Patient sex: M
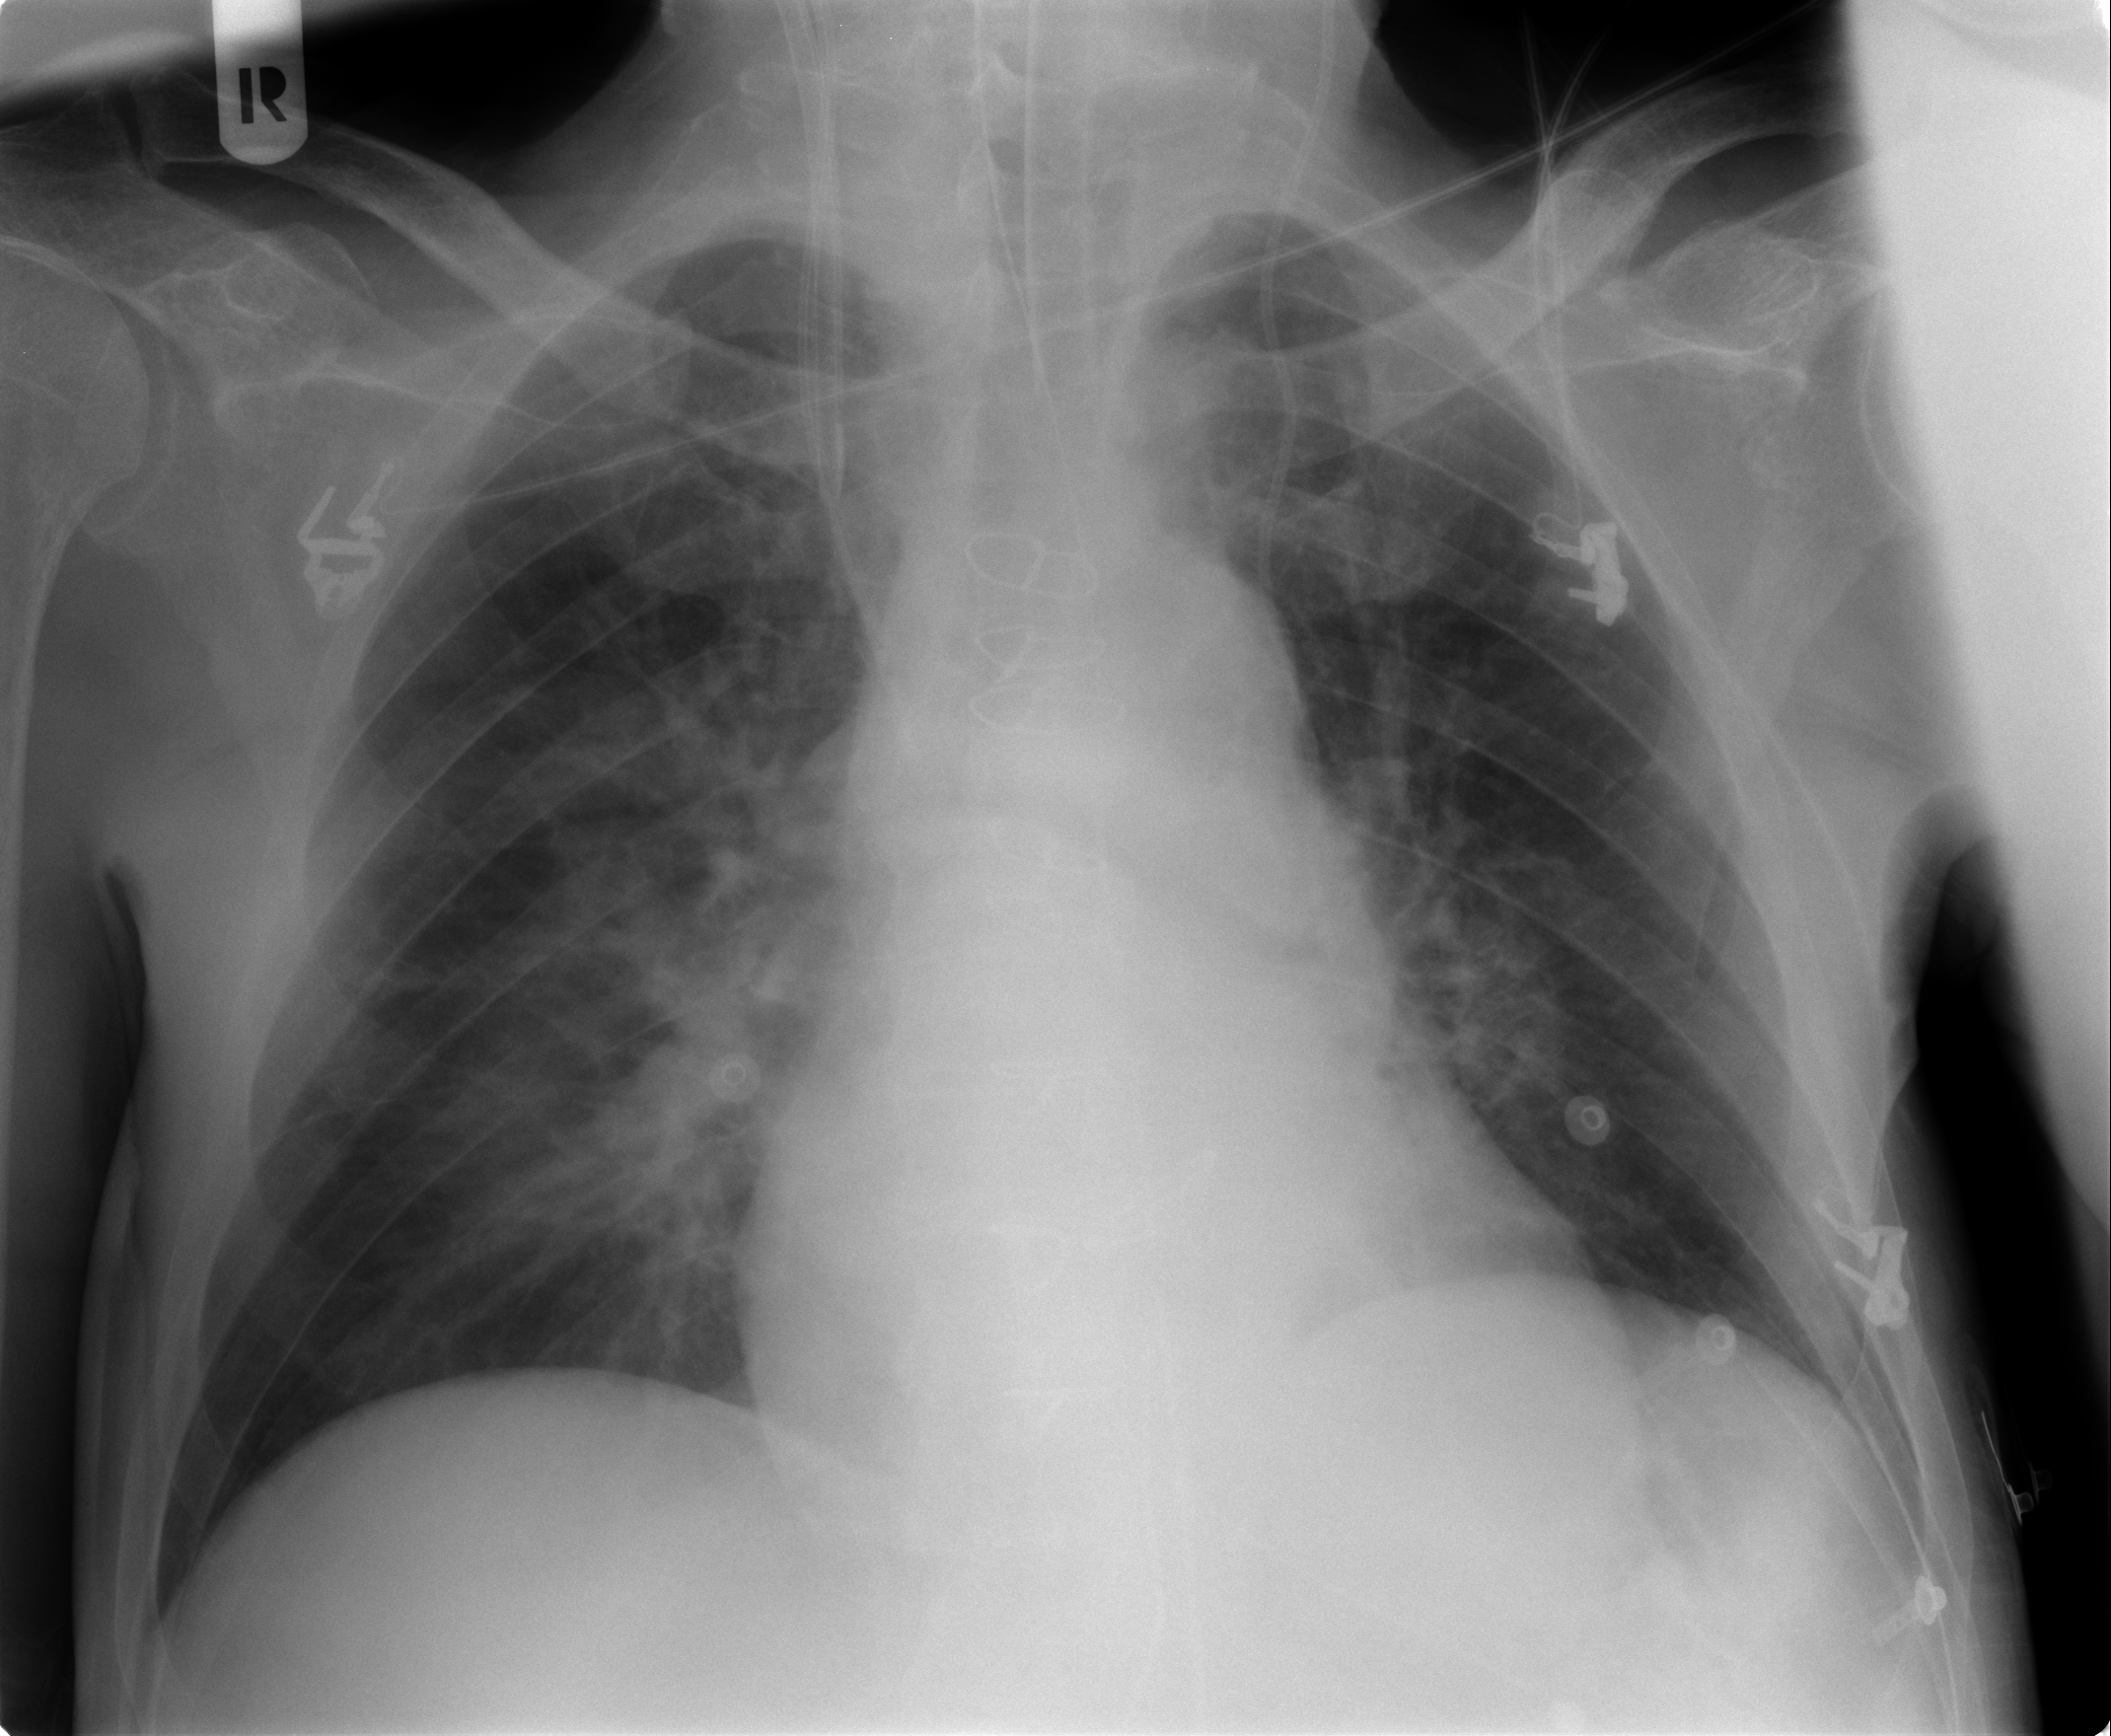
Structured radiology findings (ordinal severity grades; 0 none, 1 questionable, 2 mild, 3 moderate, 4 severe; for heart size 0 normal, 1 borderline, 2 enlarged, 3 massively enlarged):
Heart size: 0
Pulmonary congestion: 3
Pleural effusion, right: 0
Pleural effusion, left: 0
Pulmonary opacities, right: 0
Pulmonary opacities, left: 0
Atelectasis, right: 3
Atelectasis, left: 2